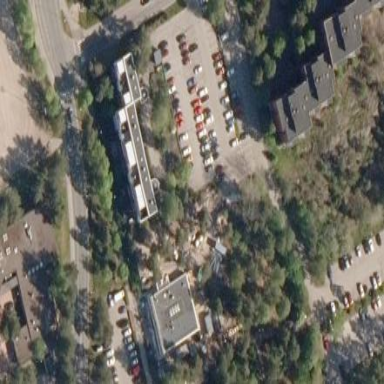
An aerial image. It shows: Kindergarten.